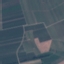
Land use / land cover class: PermanentCrop